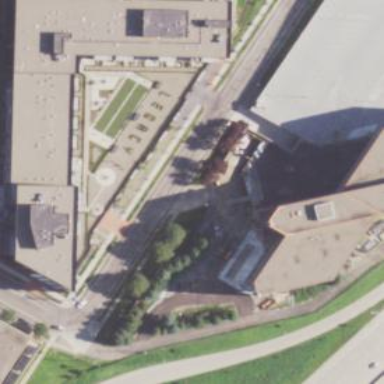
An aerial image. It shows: Part of building is shown in the image.